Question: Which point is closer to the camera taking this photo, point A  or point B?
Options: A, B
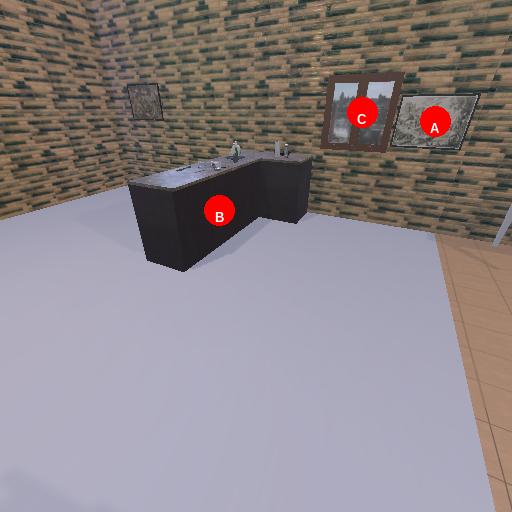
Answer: A